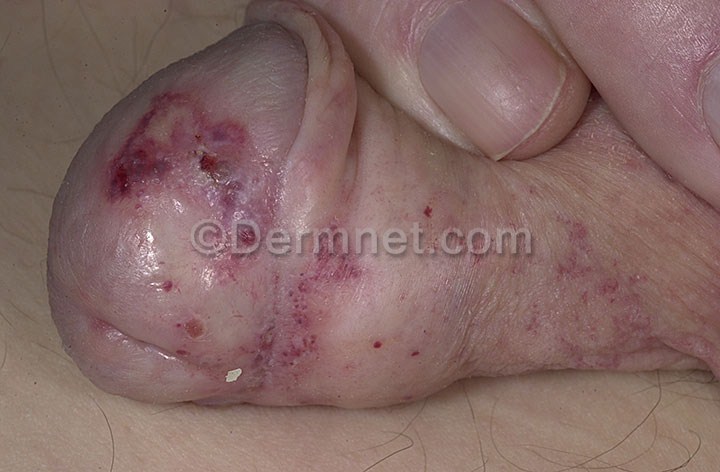
Disease: Psoriasis pictures Lichen Planus and related diseases